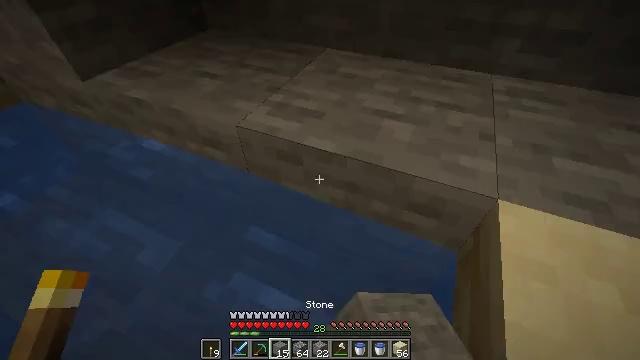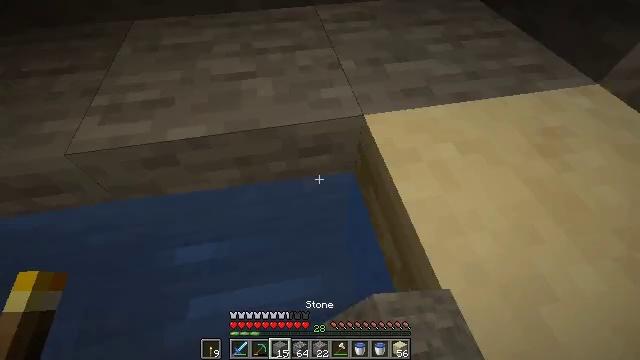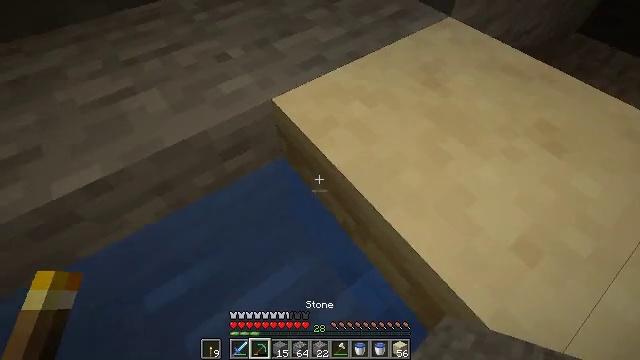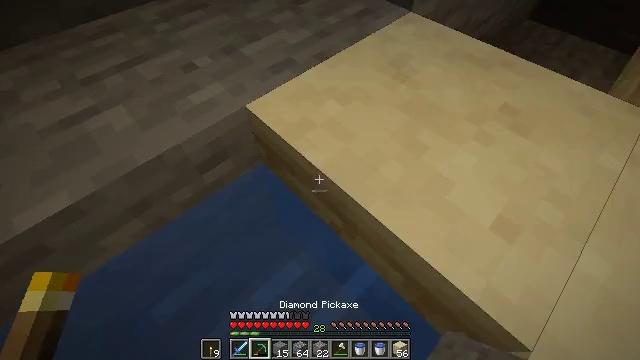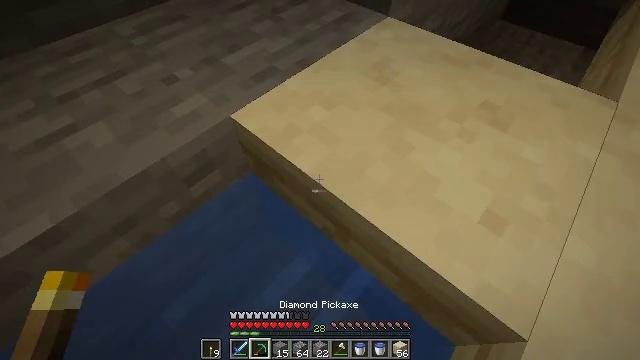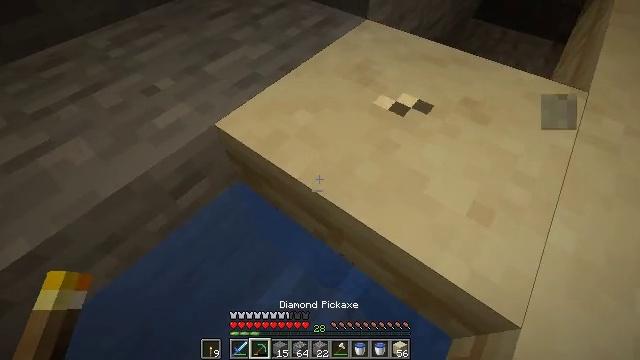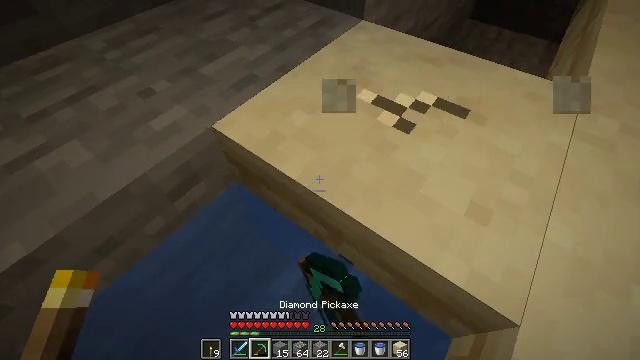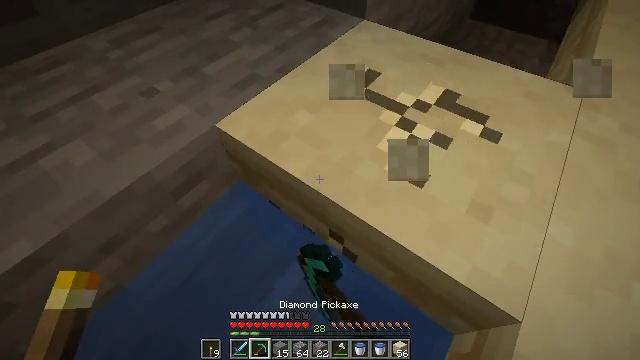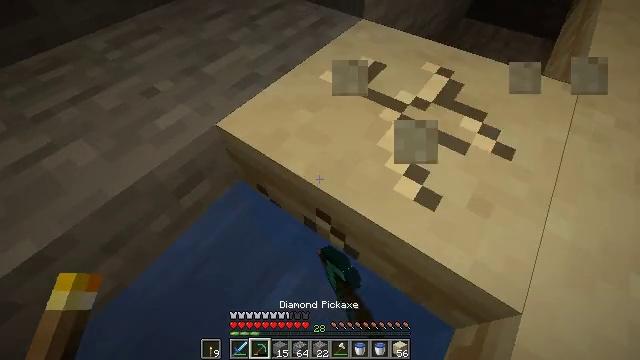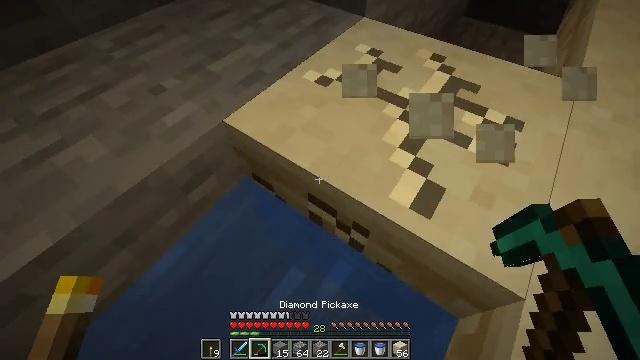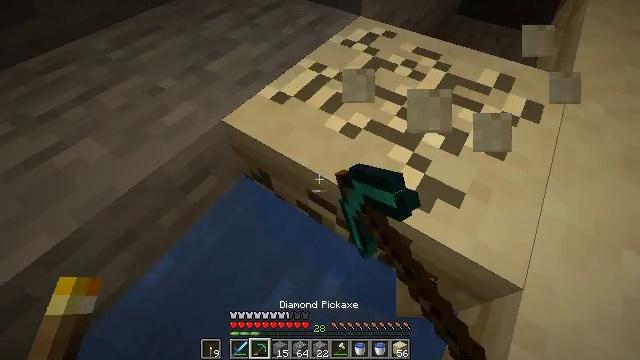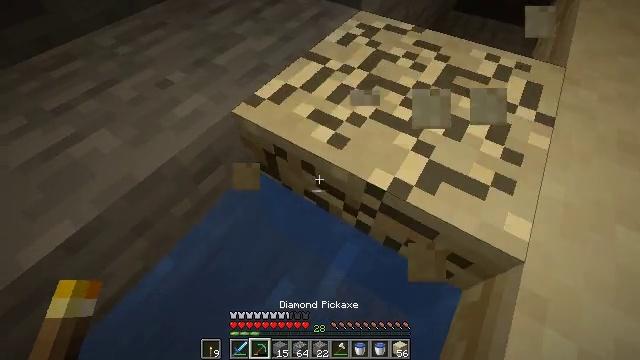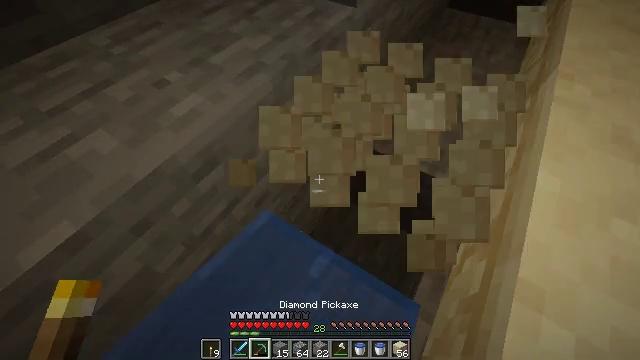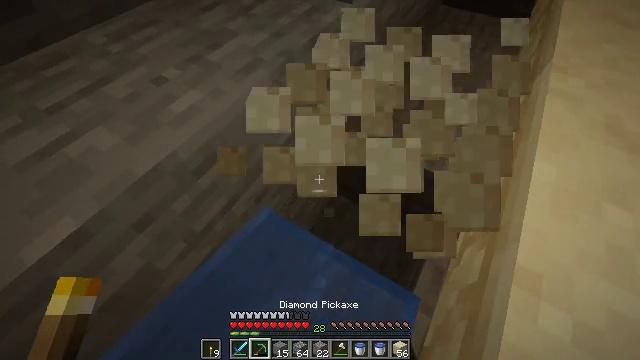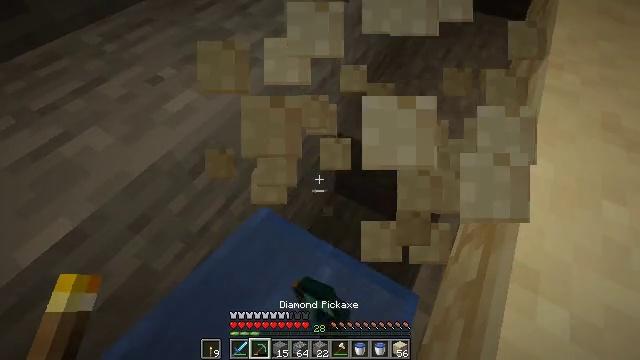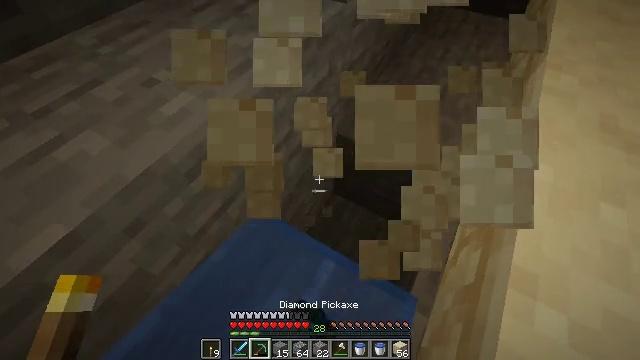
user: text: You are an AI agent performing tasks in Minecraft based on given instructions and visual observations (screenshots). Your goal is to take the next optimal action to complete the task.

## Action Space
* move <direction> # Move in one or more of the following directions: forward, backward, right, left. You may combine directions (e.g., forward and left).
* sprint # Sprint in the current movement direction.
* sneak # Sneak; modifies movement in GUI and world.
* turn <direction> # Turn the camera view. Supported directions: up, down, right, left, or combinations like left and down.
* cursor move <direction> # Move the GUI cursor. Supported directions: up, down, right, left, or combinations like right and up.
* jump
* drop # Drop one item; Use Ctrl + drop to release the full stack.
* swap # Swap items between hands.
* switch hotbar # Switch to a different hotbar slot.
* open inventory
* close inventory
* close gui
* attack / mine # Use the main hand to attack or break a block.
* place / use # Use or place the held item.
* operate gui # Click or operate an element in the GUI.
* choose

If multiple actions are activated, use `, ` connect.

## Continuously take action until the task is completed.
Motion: motion action
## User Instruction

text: Break the sandstone slab.
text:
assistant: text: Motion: turn right and down
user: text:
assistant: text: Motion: turn right and down, switch to hotbar 2
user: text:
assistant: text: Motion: turn right, switch to hotbar 2
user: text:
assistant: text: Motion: turn right and up, switch to hotbar 2
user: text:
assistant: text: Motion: turn right, attack / mine
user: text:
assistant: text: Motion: attack / mine
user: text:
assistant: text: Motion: attack / mine
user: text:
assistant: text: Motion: attack / mine
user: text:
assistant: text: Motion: attack / mine
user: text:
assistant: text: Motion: turn right, attack / mine
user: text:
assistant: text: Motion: turn right, attack / mine
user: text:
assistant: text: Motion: turn right, attack / mine
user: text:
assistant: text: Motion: turn right, attack / mine
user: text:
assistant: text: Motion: attack / mine
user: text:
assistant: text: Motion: attack / mine
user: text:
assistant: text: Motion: attack / mine
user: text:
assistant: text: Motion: attack / mine